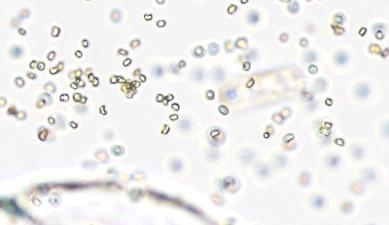
Label: Phaeocystis